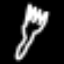
Label: fork